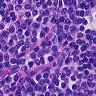
Metastatic tissue present: no